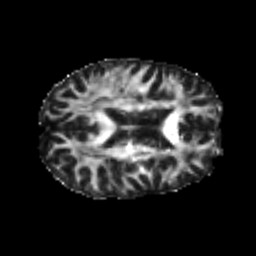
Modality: FA
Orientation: axial
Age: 26
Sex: female
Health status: healthy
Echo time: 0.074 s